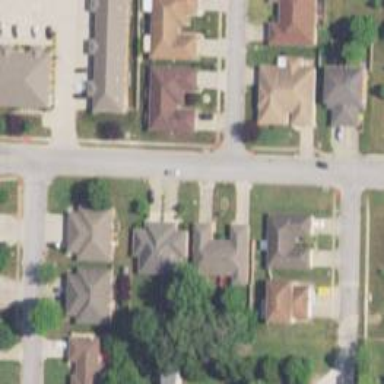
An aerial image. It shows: Residential road.